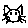
Label: cat